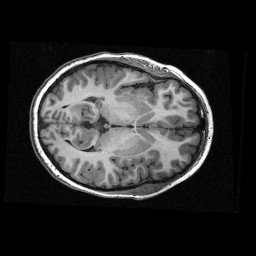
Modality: T1w
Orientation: axial
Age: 11
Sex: male
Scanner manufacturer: siemens
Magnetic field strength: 3 T
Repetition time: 2.3 s
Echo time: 0.00336 s